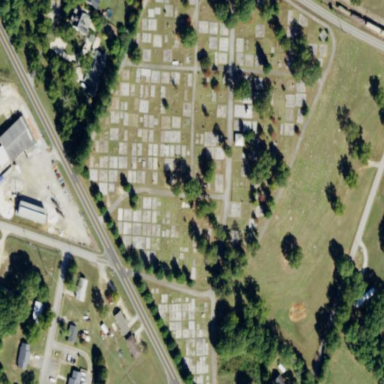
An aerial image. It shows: Cemetery.